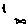
Label: fish